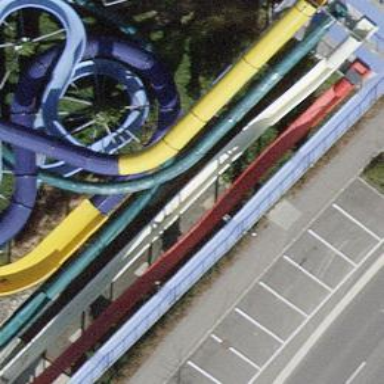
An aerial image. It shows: Water slide attraction.